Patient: sex M, age 73
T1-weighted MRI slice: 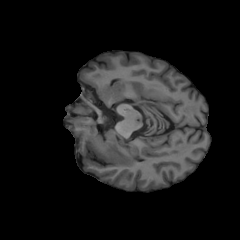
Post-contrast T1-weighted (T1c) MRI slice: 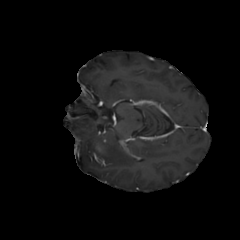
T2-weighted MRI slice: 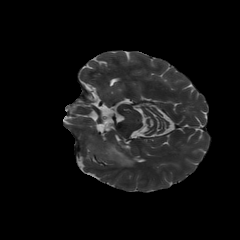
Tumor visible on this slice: yes
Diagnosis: Glioblastoma, IDH-wildtype
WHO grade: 4